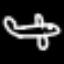
Label: airplane